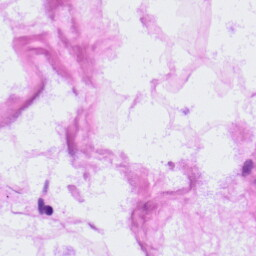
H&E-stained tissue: LymphNode